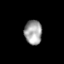
Tissue: skin
Cell type: Epithelial cells
Senescence score: 0.6761
Nuclear area (px): 419
Mean DAPI intensity: 161.527